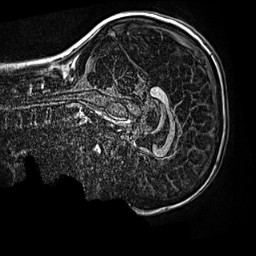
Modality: MP2RAGE
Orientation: sagittal
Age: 12
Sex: male
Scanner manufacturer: siemens
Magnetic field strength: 3 T
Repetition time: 4 s
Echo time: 0.00299 s